Question: I have two listbox: listbox1 and listbox2.
How do I get that listbox2.rowsource = filter
where filter is equal to a multiple selections from listbox1?
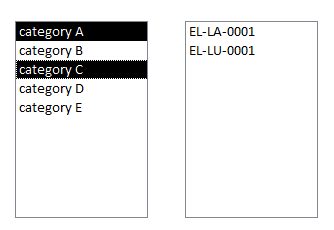
Answer: You can loop through the selected items in listbox1, and concatenate them into a SQL string to feed the rowsource on listbox2.
I couldn't see the image you posted, but I've written a snippet (just "air coding", may not work) that should give you an idea.
'''
Private Sub listbox1_AfterUpdate()
Dim itm as Variant, sql as String
For Each itm In listbox1.ItemsSelected
sql = sql & " OR field1 = '" & listbox1.ItemData(itm) & "'"
Next
sql = "SELECT field FROM table WHERE " & Mid(sql, 5)
listbox2.RowSourceType = "Table/Query"
listbox2.RowSource = sql
End Sub
'''
You can also try this way:
'''
Dim values as String, itm as variant
For Each itm In listbox1.ItemsSelected
values = values & """" & listbox1.ItemData(itm) & """;"
Next
listbox2.RowSourceType = "Value List"
listbox2.RowSource = values
'''